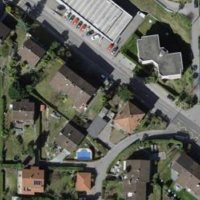
EUNIS habitat code: 55
Species observed at this site:
Plantago major